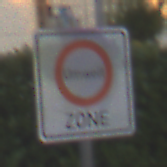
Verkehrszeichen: BeginnUmweltzone
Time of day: SunriseSunset
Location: Outdoor (Urban)
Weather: Clear
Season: NotSpecified
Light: Natural